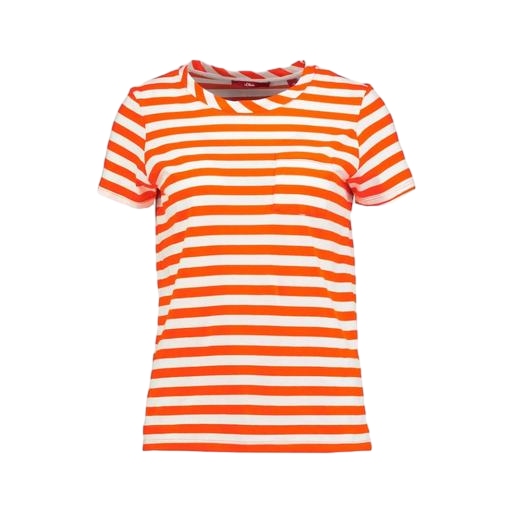
orange striped shirt, orange stripes short sleeves, striped t-shirt, white background